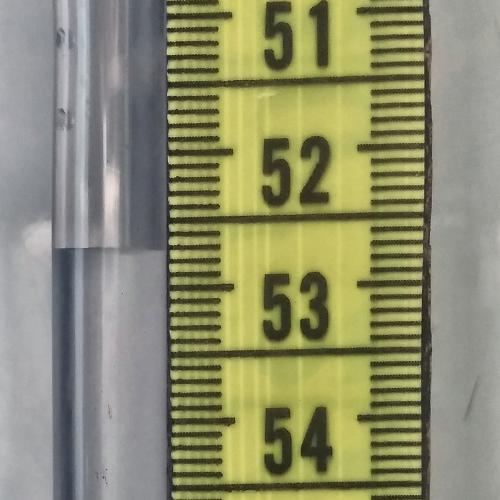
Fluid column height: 52.7 cm